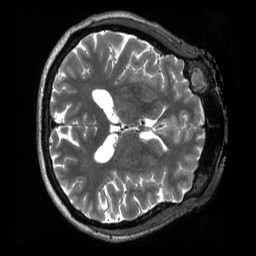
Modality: T2w
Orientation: axial
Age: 66
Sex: male
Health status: healthy
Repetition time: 3.2 s
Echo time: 0.563 s